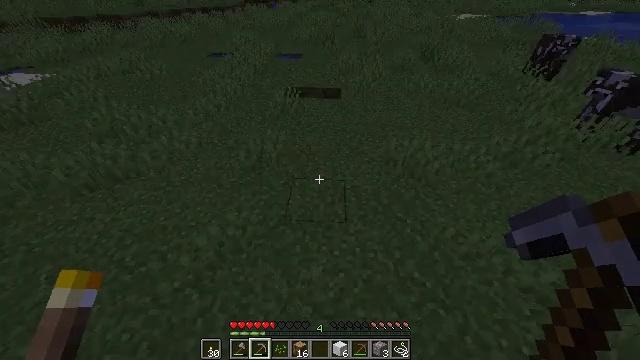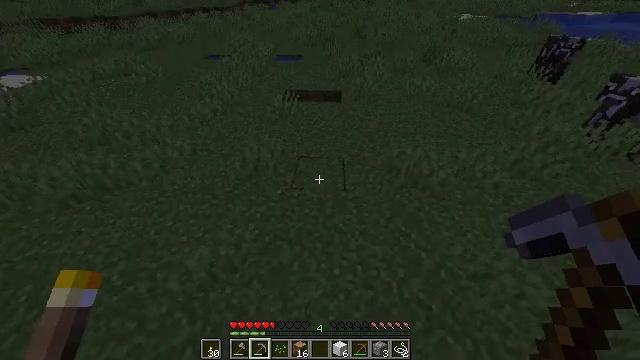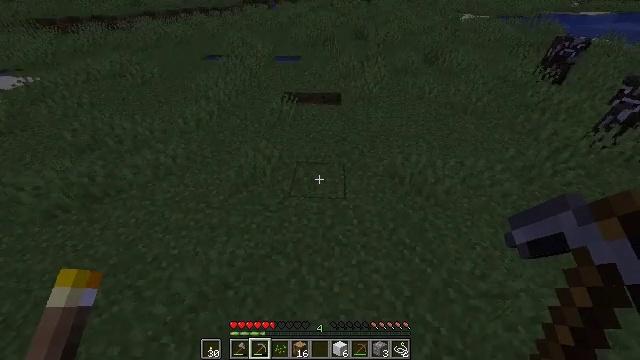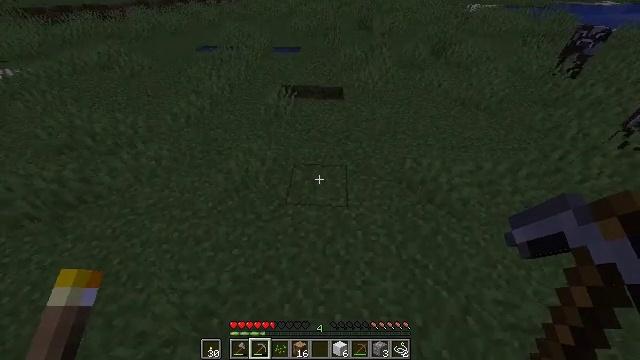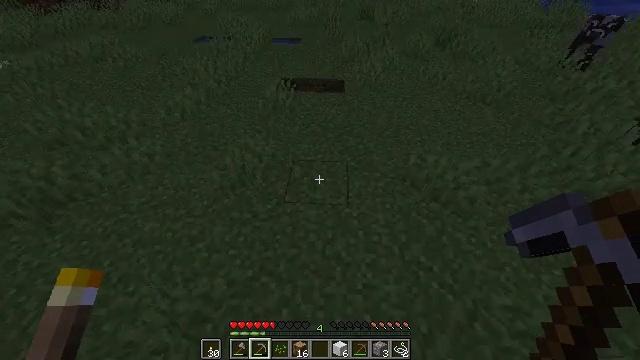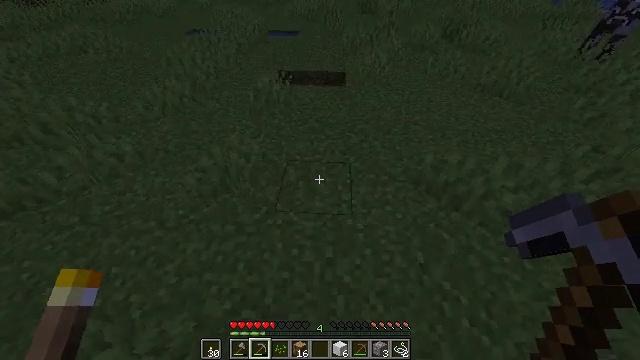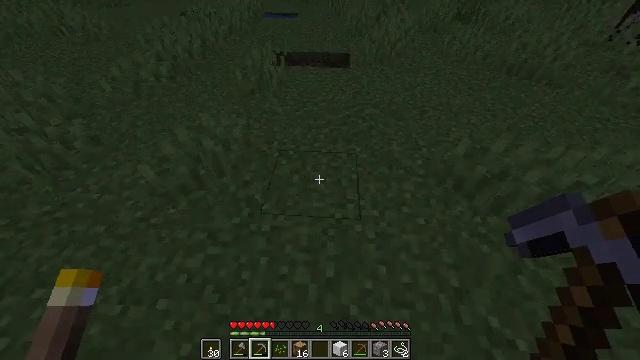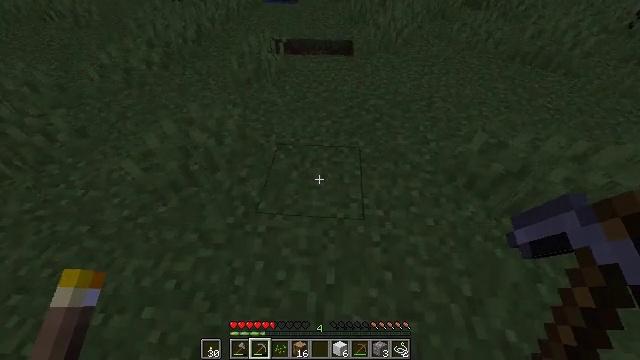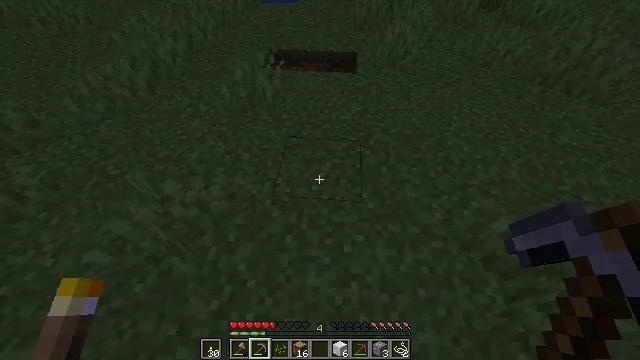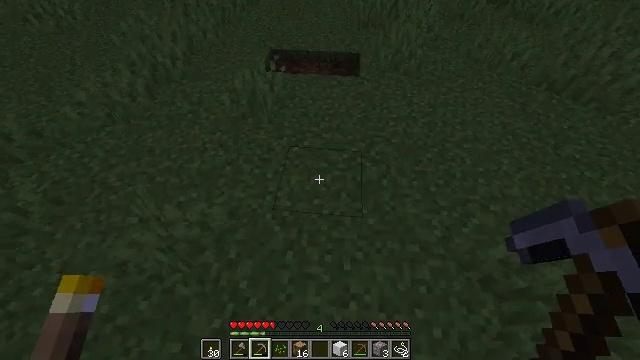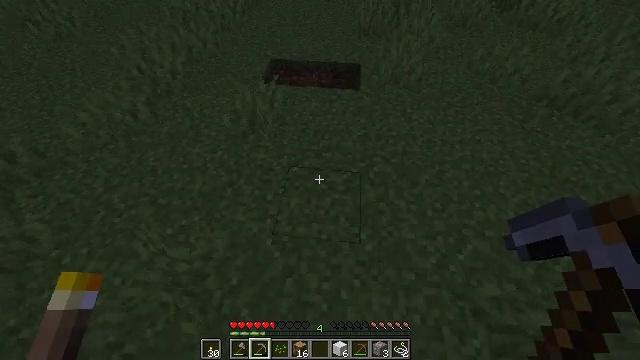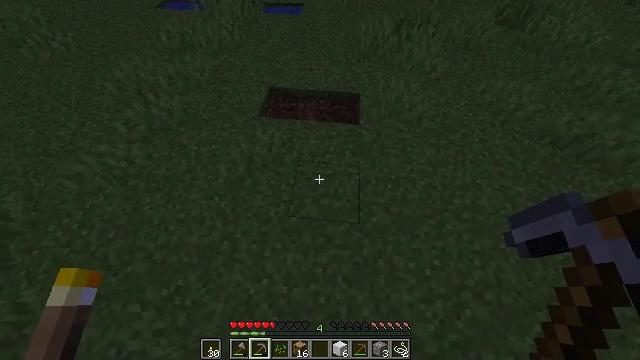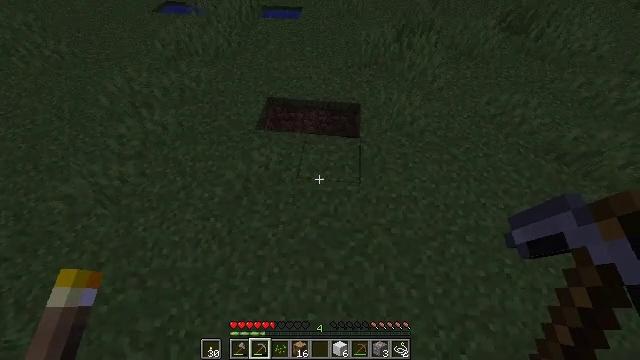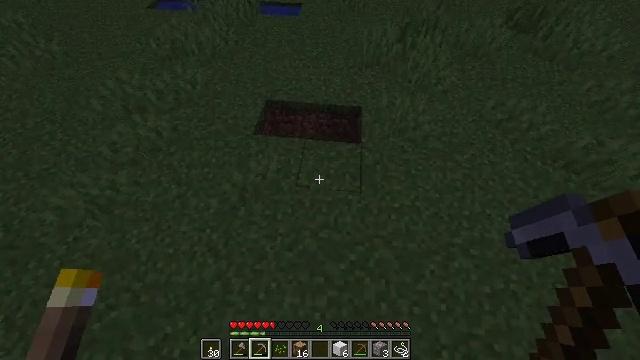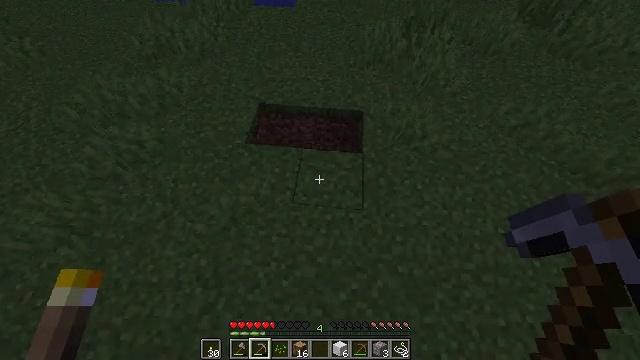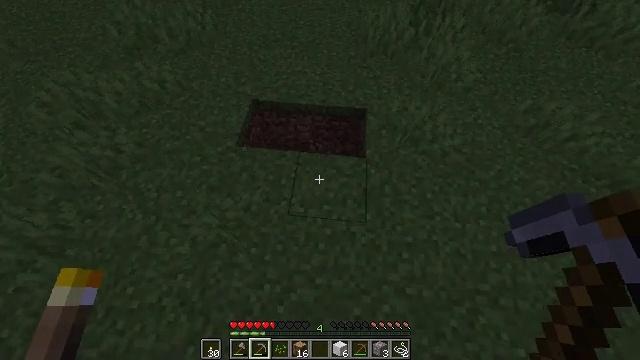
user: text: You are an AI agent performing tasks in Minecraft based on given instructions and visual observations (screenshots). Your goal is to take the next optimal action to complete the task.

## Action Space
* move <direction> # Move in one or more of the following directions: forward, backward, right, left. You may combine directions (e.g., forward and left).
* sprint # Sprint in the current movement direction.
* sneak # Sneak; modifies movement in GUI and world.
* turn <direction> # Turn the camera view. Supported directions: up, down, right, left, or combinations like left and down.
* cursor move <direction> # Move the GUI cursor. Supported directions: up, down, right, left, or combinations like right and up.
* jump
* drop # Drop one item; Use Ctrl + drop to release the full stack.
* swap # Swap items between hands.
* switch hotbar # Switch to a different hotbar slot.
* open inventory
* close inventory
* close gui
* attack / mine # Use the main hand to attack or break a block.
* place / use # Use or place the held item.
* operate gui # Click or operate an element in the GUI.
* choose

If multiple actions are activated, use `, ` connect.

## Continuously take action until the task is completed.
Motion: motion action
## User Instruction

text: Mine the light gray wool block.
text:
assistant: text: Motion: move forward, sprint, jump
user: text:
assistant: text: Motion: move forward, sprint, jump
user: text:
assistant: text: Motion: move forward, sprint, turn down, jump
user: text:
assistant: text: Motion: move forward, sprint, turn down, jump
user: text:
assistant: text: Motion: move forward, jump
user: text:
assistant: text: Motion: move forward, turn down, jump
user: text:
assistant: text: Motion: move forward, turn down, jump
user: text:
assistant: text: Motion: move forward, turn down, jump
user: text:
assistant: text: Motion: move forward, turn down, jump
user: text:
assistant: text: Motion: move forward, turn down, jump
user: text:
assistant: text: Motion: move forward, turn down, jump
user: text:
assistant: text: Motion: move forward, jump
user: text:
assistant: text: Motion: move forward, turn down, jump
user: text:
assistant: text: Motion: move forward, turn down, jump
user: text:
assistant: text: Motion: move forward, turn down
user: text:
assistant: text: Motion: move forward, turn down
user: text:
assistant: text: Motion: move forward, turn down
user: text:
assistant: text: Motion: move forward, turn down
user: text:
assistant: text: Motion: move forward, turn down
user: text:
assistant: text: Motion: move forward, turn down
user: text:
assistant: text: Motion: move forward, turn down
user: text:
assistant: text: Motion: turn down
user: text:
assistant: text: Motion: turn down, attack / mine
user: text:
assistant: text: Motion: turn down, attack / mine
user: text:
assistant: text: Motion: turn down, attack / mine
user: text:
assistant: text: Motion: turn down, attack / mine
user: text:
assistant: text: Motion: attack / mine
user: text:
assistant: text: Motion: turn left and up, attack / mine
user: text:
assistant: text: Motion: turn left and up, attack / mine
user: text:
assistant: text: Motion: turn left and up, attack / mine